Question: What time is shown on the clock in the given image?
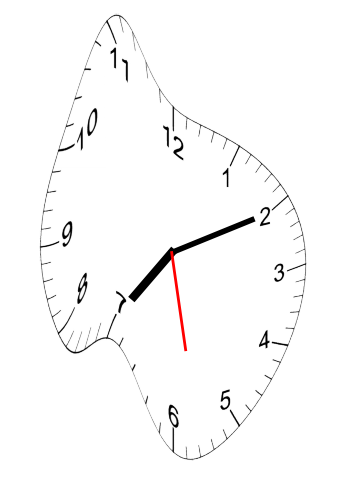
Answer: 07:10:28